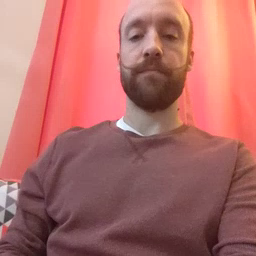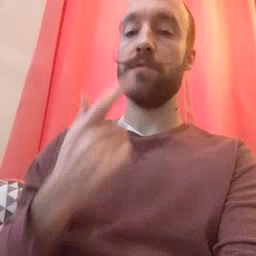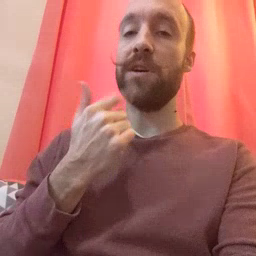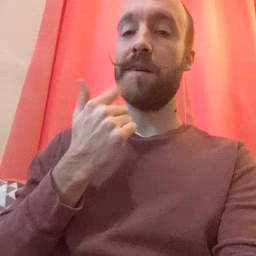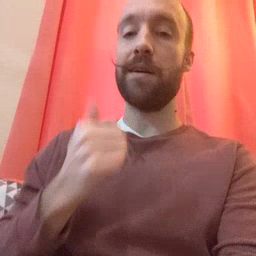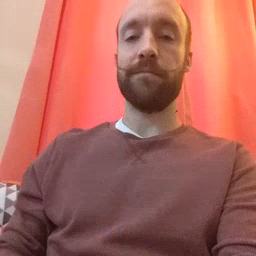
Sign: red